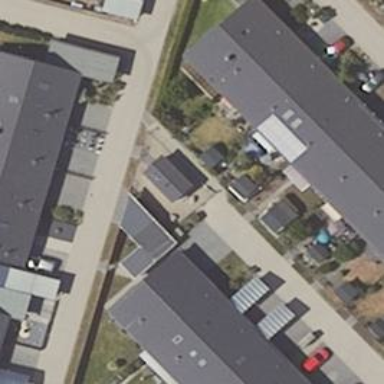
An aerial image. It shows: Living street.